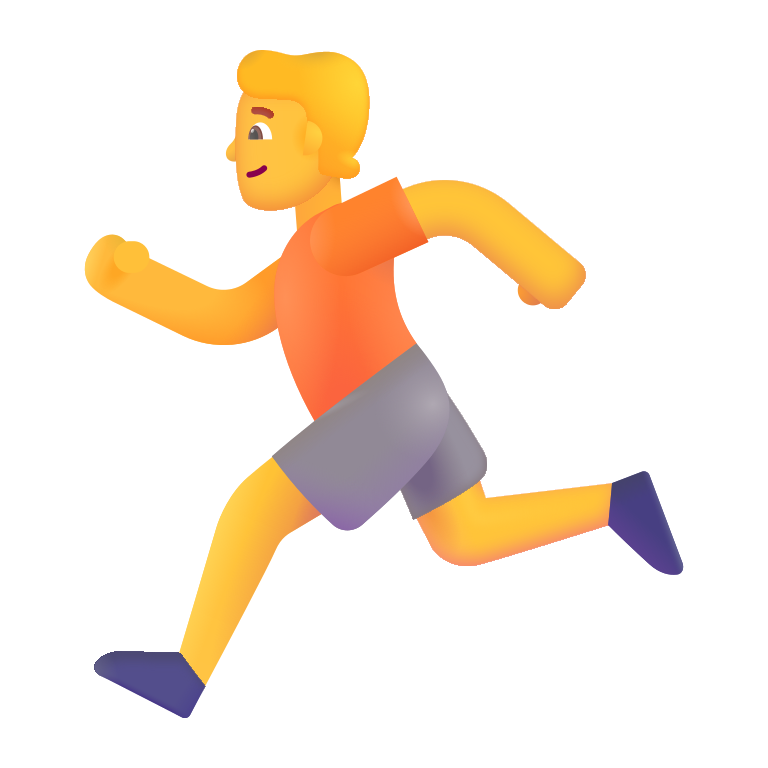
person running color default